Field crop: maize
Growth stage: 2
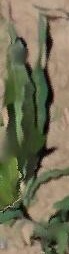
Species: maize